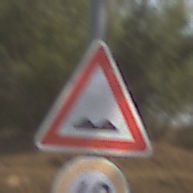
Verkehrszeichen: UnebeneFahrbahn
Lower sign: Geschwindigkeit40
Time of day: MorningAfternoon
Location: Outdoor (Nature)
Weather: PartlyCloudy
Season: NotSpecified
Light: Natural